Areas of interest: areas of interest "Industrial"
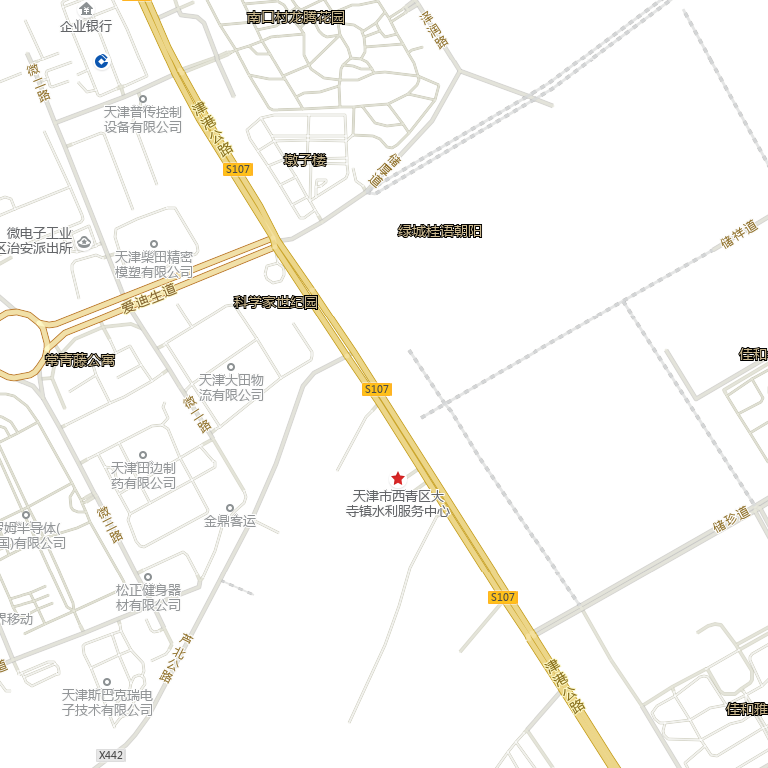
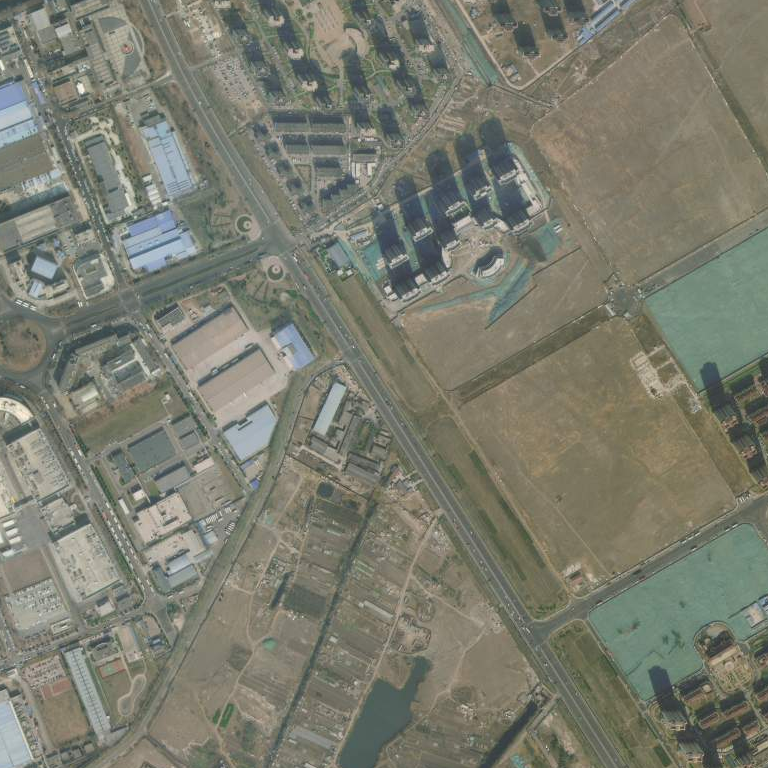